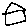
Label: house